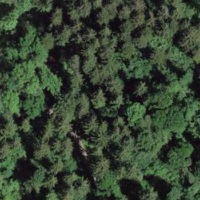
EUNIS habitat code: 43
Species observed at this site:
Cruciata laevipes